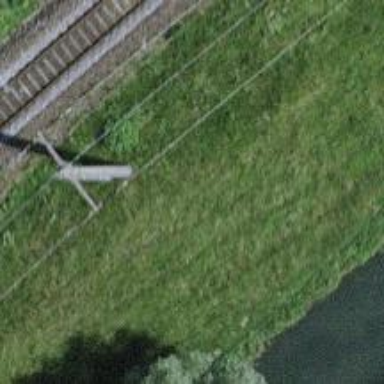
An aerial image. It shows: Concrete power pole.